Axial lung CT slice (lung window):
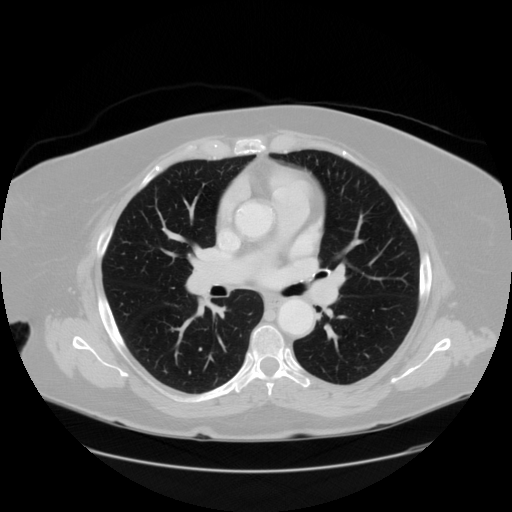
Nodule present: no